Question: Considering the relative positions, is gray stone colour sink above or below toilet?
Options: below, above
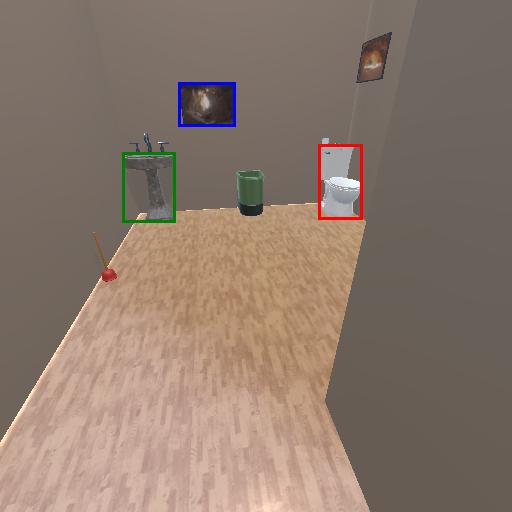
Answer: below